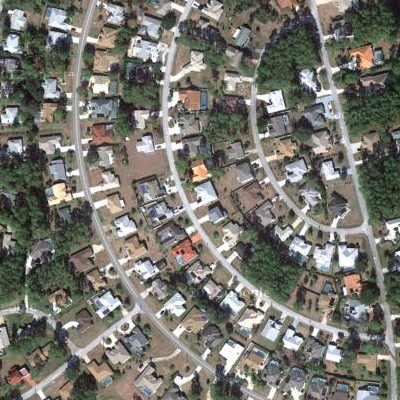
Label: Resident